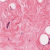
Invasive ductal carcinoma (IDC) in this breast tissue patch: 0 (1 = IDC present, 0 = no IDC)